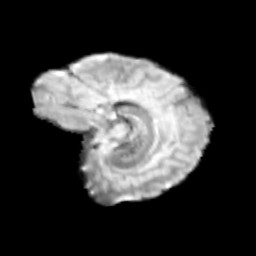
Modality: T2w
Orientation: sagittal
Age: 9
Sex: male
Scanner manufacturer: siemens
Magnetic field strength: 3 T
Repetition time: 3.8 s
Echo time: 0.07 s